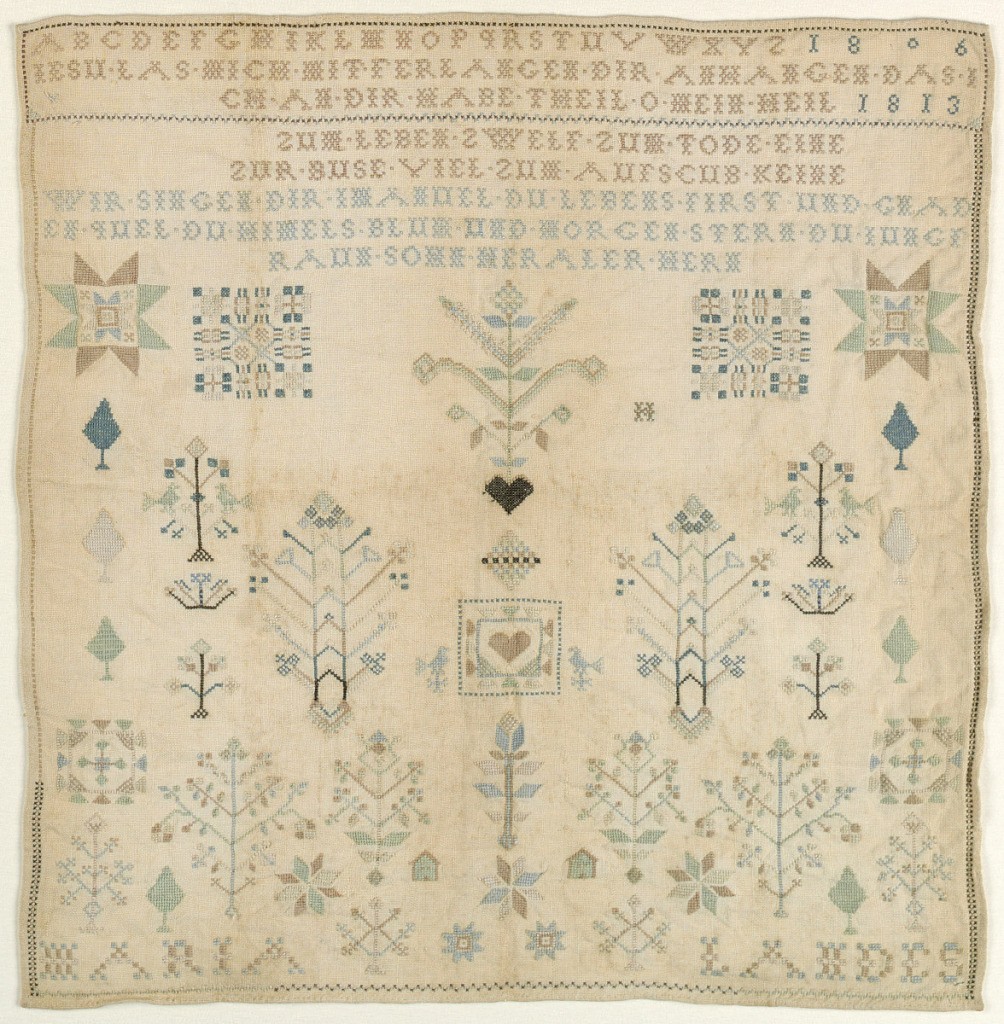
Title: Sampler
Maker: Maria Landes, American
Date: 1806–13
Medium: silk embroidery on linen foundation Technique: embroidered in cross stitch on plain weave foundation
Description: Alphabet, text (in German), and symmetrically arranged motifs of stars, flowering trees, and geometric patterns resembling woven patterns. With the inscription at the bottom.